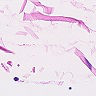
Metastatic tissue present: no